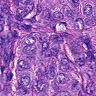
Metastatic tissue present: yes